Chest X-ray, PA view. Patient: 71 years old, sex M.
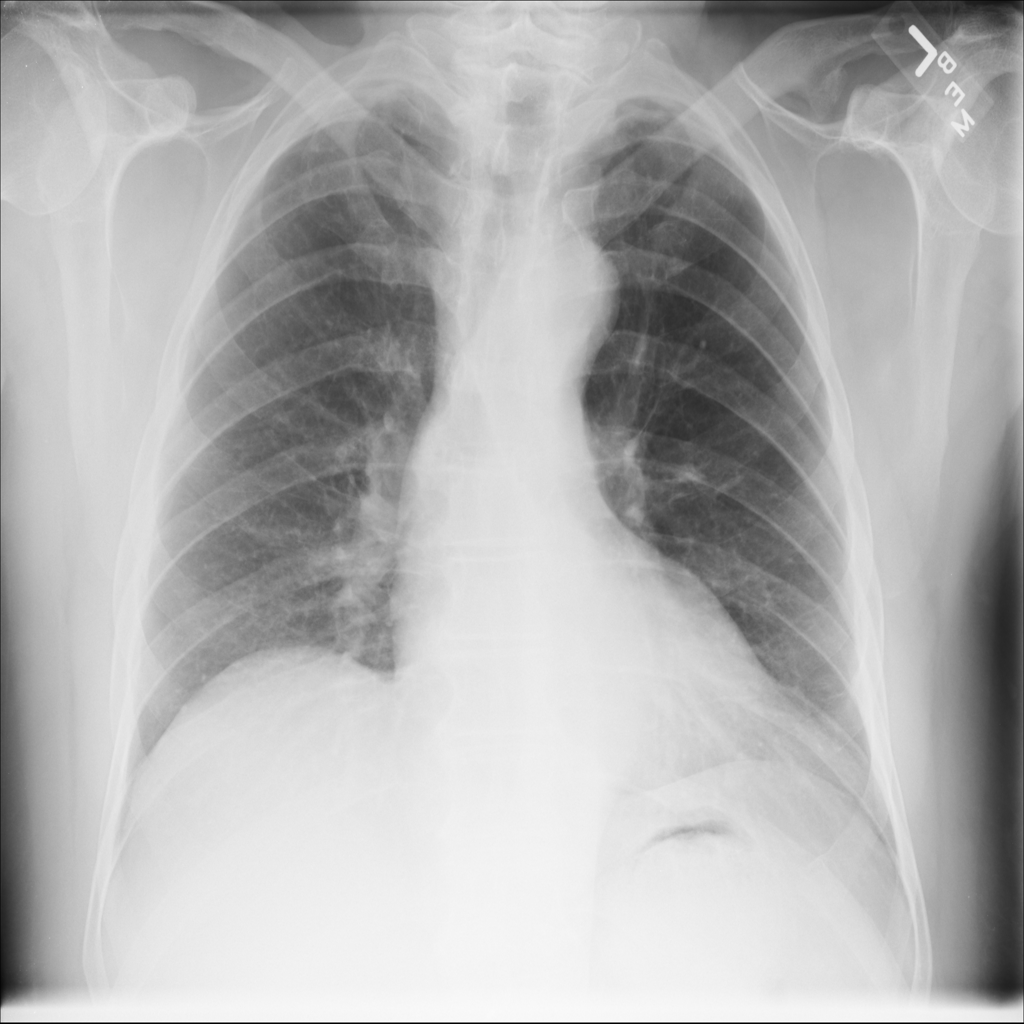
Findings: No Finding